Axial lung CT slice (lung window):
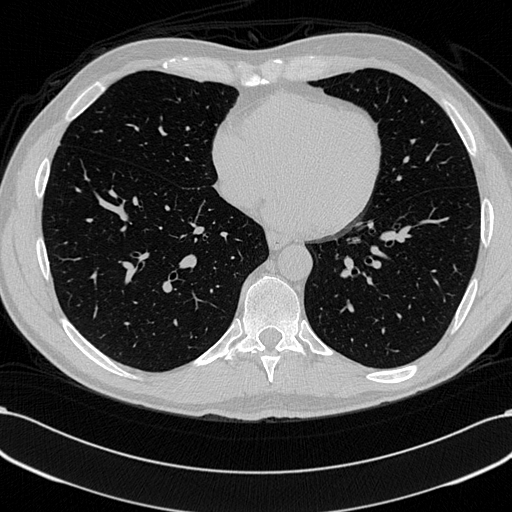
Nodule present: no